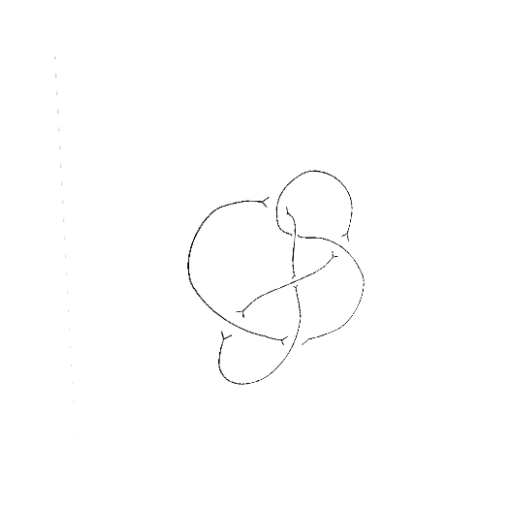
Crossing number: 6